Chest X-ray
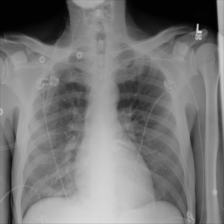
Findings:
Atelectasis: negative
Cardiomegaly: negative
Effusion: negative
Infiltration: positive
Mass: negative
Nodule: negative
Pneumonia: negative
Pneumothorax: negative
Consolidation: negative
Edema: negative
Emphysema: negative
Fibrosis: negative
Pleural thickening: negative
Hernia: negative